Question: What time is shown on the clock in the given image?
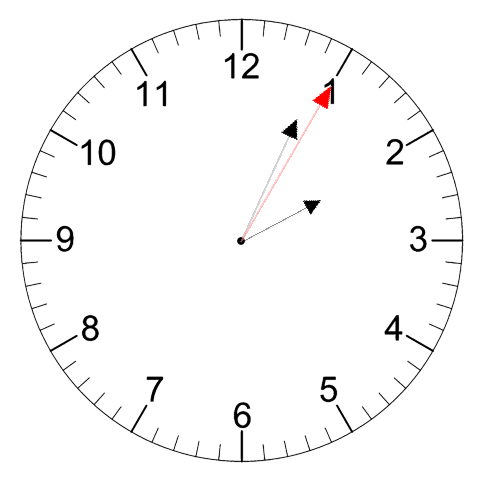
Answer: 02:04:05